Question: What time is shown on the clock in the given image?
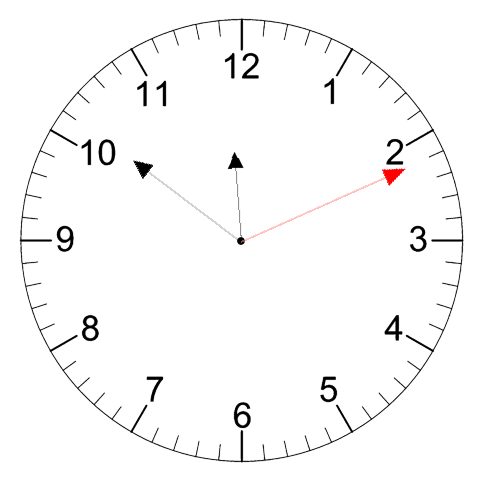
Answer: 11:51:11